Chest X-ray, AP view. Patient: 53 years old, sex F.
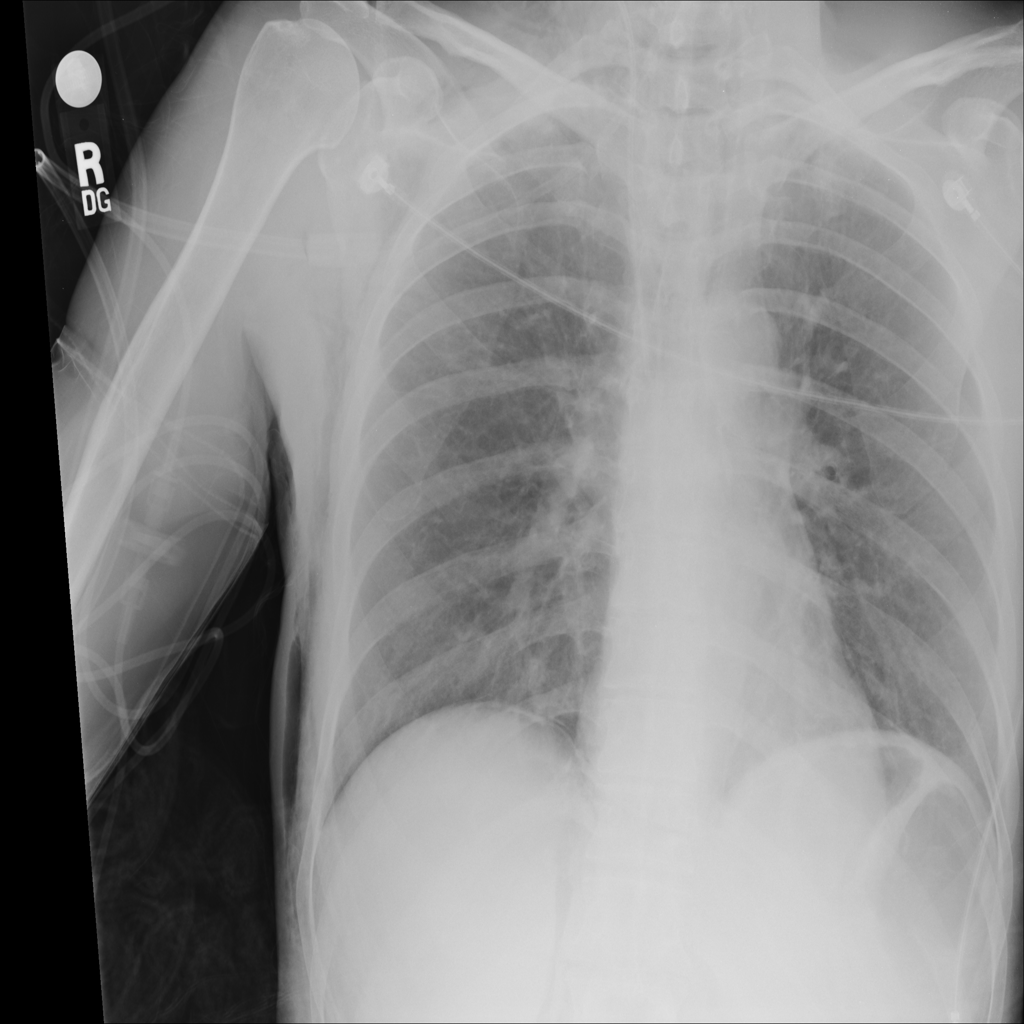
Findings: Emphysema